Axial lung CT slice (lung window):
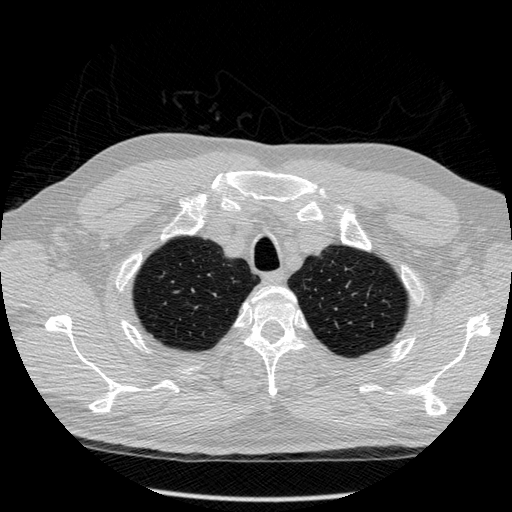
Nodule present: no